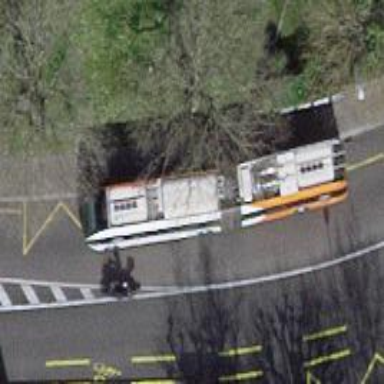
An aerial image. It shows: Sidewalk made of asphalt leading to platform for public transport.